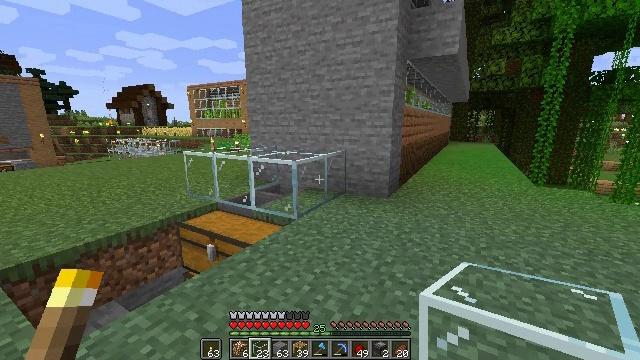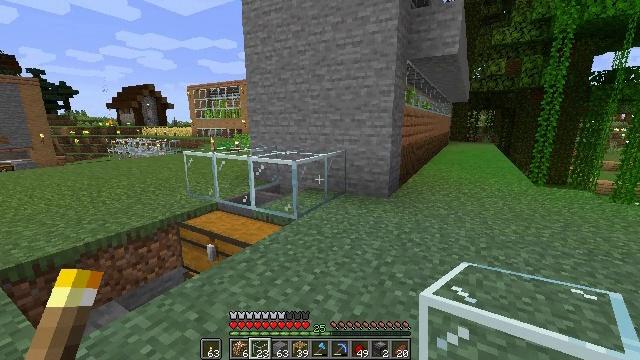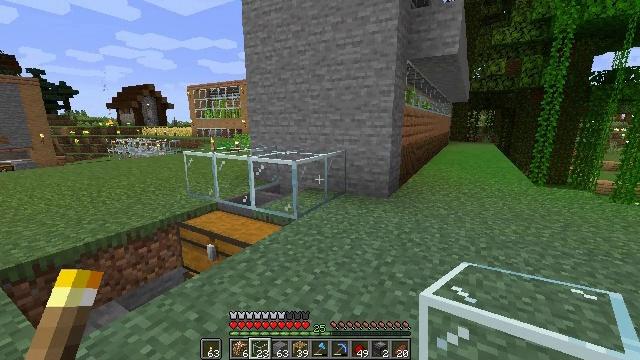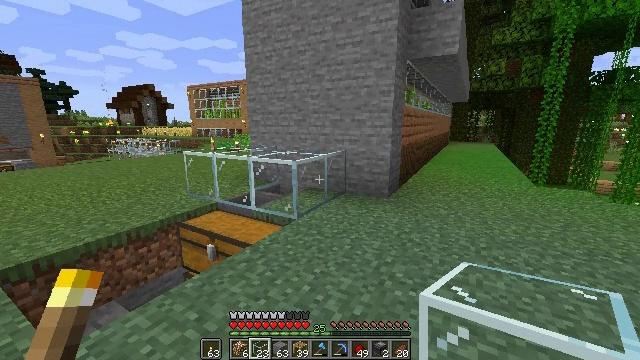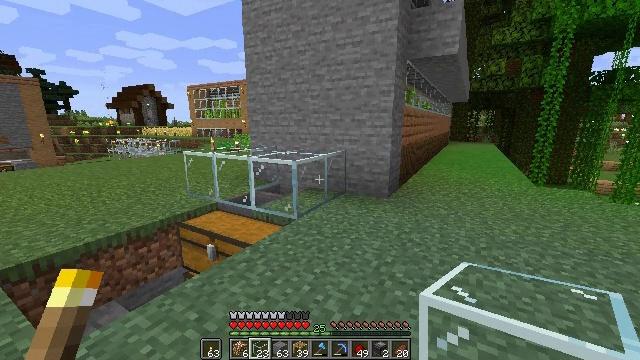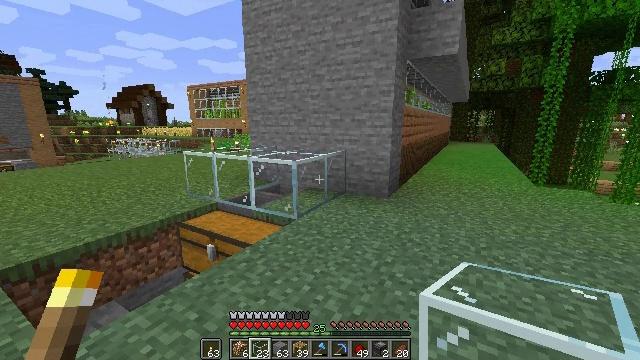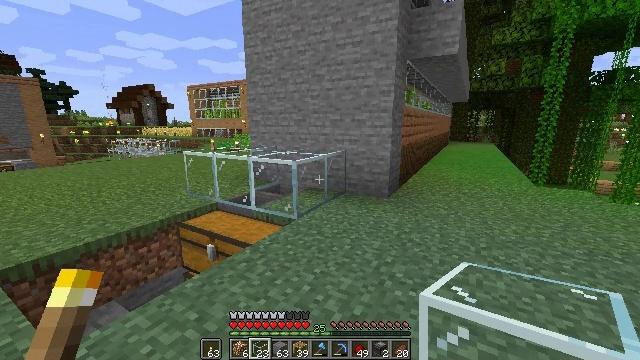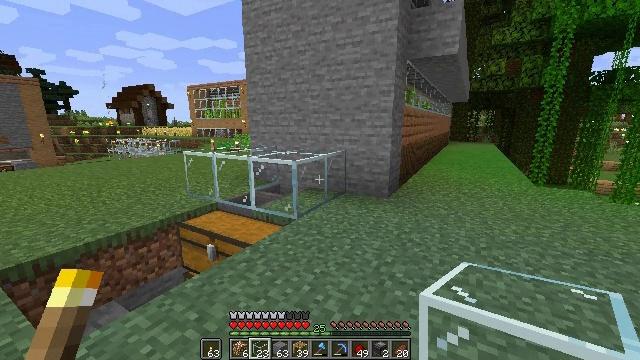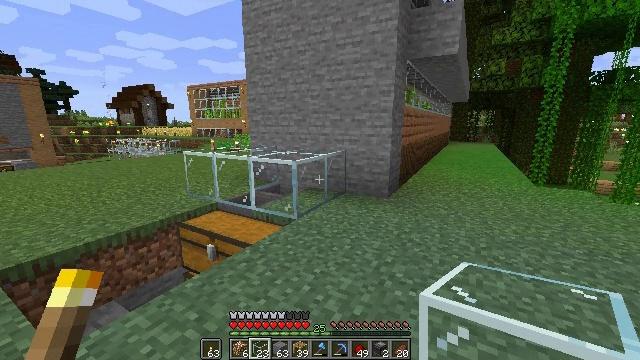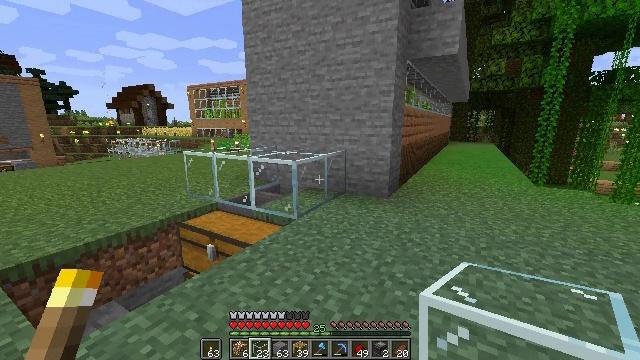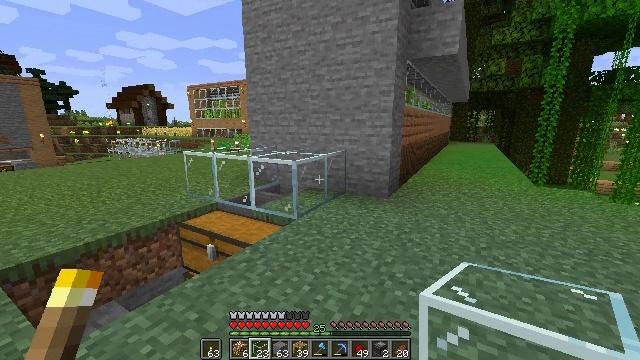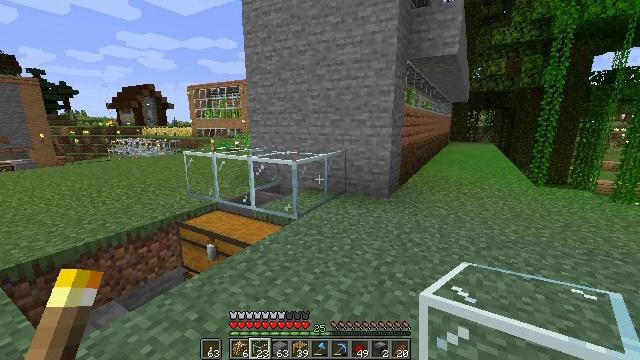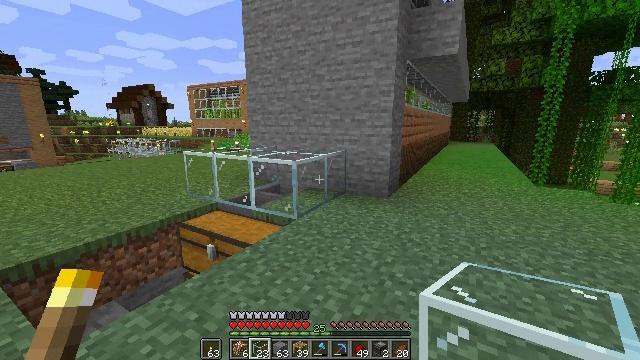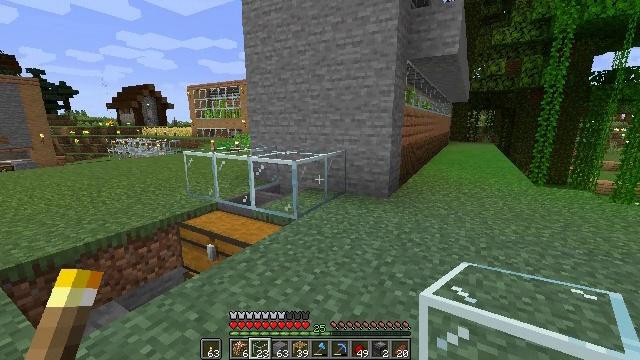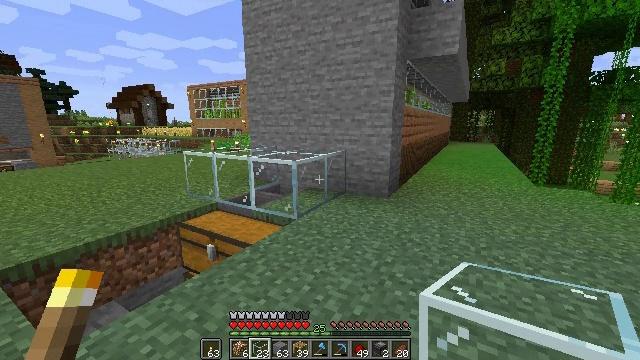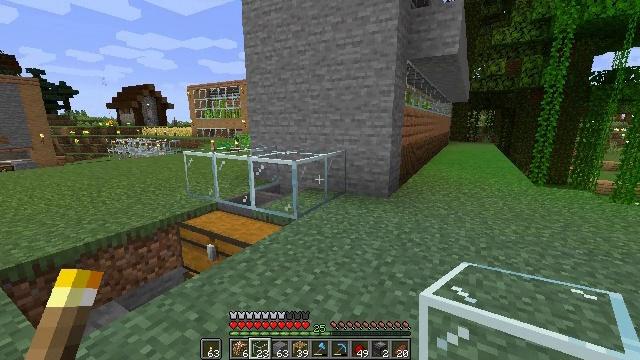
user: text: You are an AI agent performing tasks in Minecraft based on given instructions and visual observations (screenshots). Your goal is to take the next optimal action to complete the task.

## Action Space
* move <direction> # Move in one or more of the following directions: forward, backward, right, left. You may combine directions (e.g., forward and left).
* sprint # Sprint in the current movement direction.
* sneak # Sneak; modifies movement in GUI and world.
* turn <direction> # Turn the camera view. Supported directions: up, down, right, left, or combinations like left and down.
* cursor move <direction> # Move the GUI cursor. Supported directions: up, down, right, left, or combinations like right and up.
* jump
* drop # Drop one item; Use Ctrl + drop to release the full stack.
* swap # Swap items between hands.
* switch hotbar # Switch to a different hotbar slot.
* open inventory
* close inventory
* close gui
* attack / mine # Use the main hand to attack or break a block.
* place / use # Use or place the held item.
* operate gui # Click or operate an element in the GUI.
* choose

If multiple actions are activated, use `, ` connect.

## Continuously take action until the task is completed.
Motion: motion action
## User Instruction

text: Open your crafting table to craft a dropper.
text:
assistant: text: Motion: no_op
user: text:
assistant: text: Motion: no_op
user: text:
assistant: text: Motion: no_op
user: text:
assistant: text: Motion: no_op
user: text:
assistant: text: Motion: no_op
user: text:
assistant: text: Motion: no_op
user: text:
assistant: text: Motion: no_op
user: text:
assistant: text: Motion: no_op
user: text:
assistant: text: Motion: no_op
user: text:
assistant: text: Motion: no_op
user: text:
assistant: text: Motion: no_op
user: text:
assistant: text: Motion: no_op
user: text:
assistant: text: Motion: no_op
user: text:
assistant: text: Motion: no_op
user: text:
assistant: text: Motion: no_op
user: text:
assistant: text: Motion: no_op
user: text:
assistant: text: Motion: no_op
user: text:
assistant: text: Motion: no_op
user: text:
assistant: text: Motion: no_op
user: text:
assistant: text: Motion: no_op
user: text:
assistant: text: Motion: no_op
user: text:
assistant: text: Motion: no_op
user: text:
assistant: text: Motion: no_op
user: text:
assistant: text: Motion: no_op
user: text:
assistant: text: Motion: no_op
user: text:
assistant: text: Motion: no_op
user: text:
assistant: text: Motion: no_op
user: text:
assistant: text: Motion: no_op
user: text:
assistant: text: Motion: no_op
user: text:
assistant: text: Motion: no_op